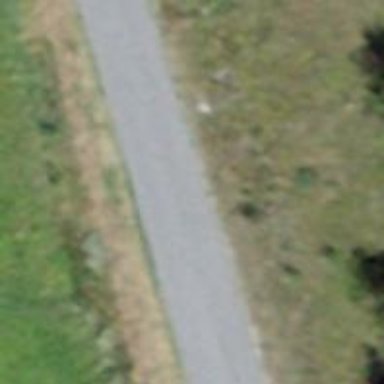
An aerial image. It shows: Unclassified road.